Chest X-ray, AP view. Patient: 51 years old, sex M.
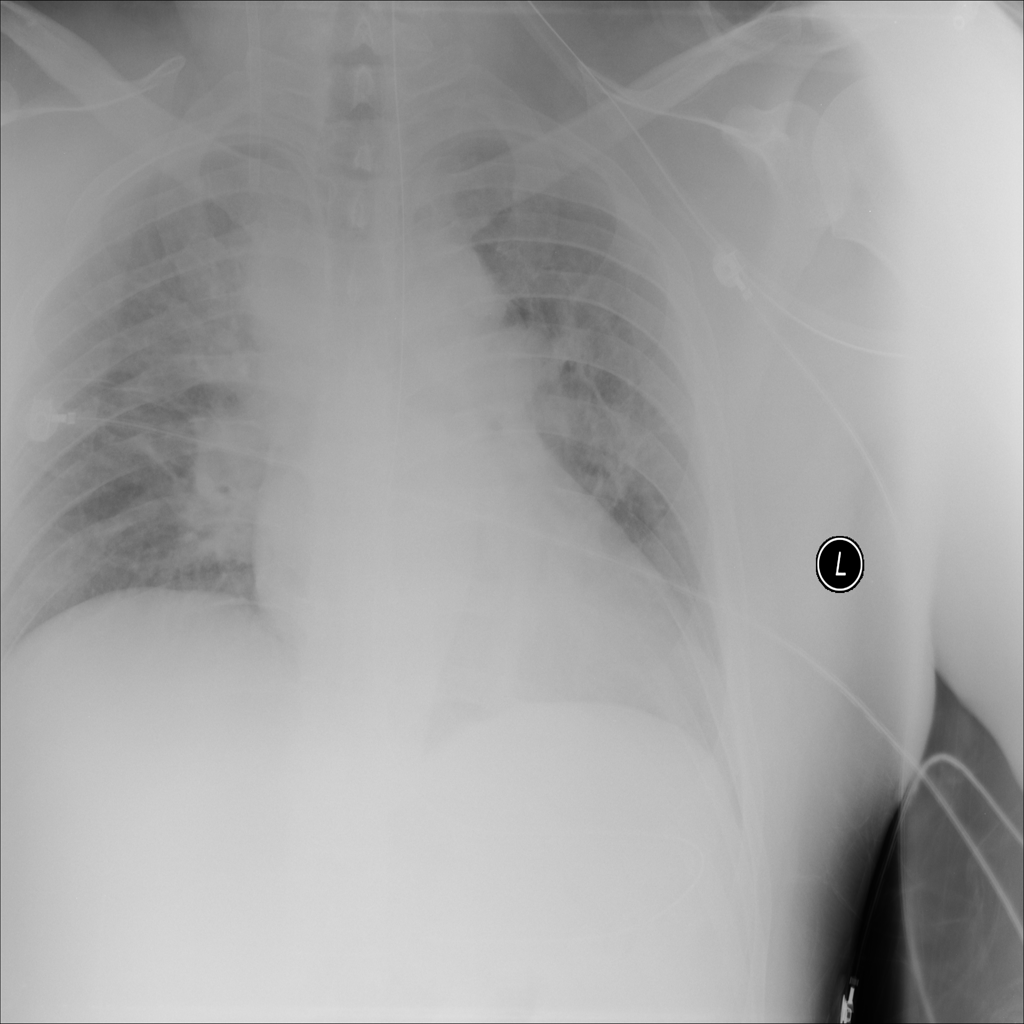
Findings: No Finding